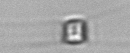
Label: Chaetoceros_similis